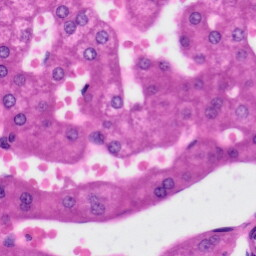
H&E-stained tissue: Liver